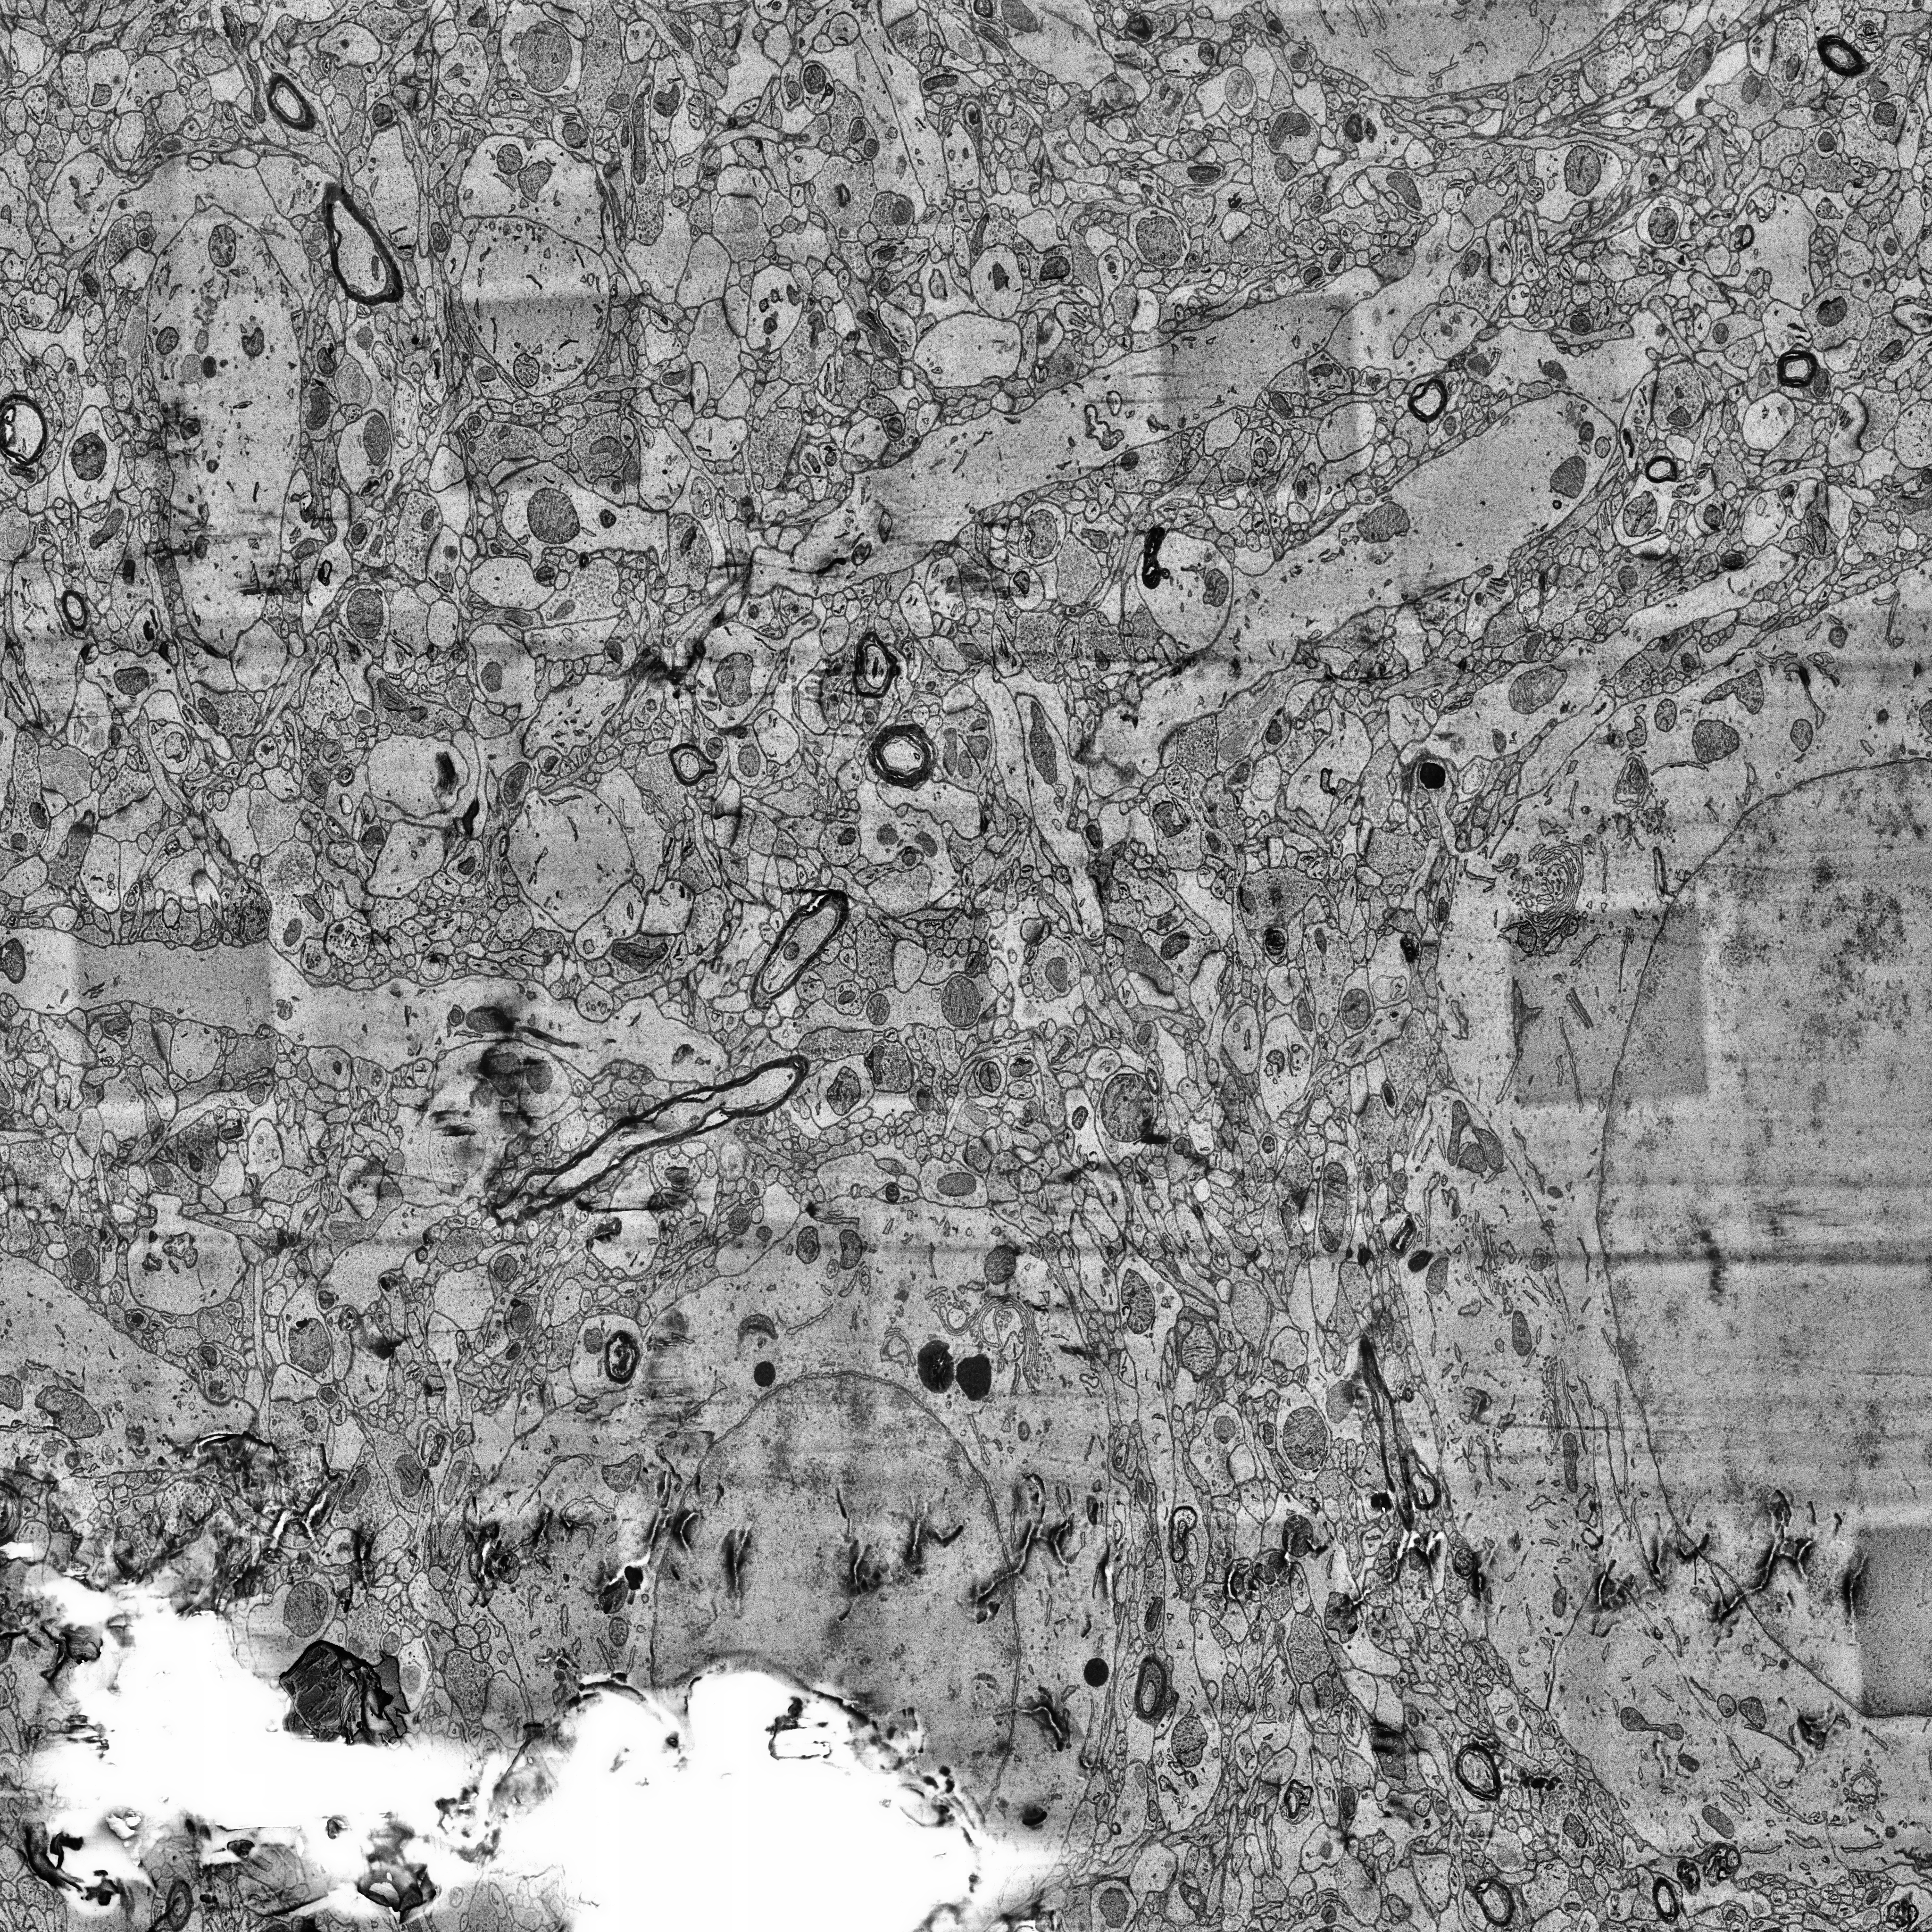
Electron microscopy slice of human cortex tissue
Slice depth (z): 389
Mitochondria instances in slice: 395